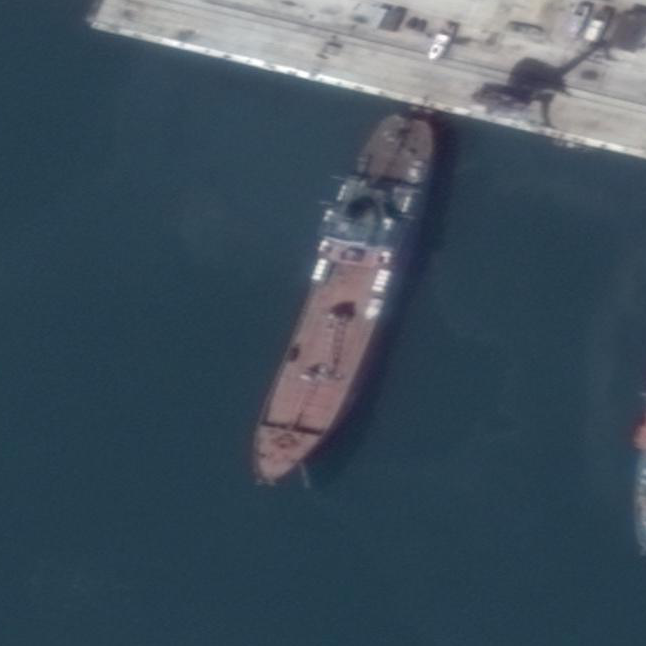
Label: civil